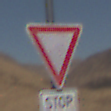
Verkehrszeichen: VorfahrtGewaehren
Zusatzzeichen unten: Entfernungsangaben3
Umgebung: Outdoor, Nature
Tageszeit: Midday
Wetter: Clear
Licht: Natural
Jahreszeit: NotSpecified
Kontrast: HighContrast